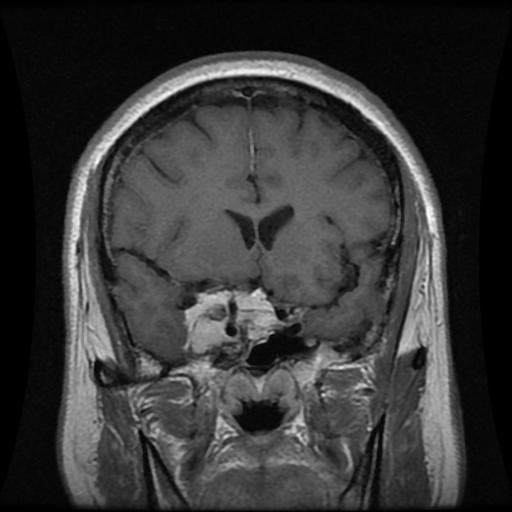
Label: meningioma